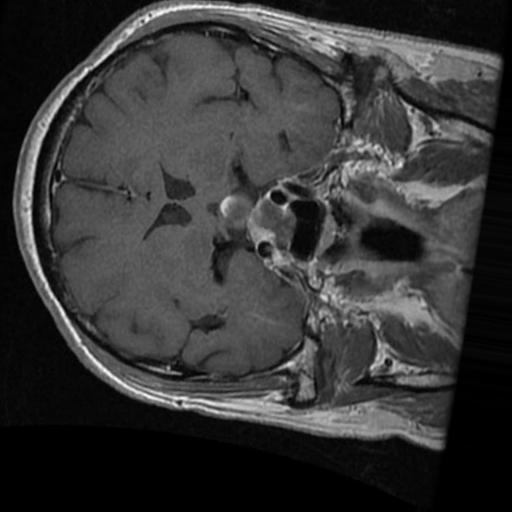
Label: brain_tumor